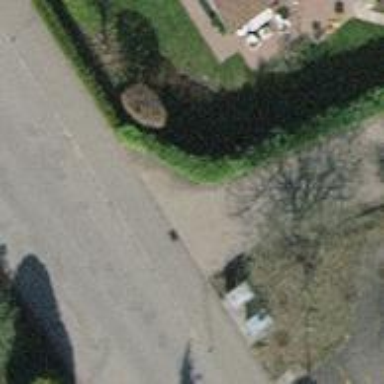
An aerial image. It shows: Hedge barrier.